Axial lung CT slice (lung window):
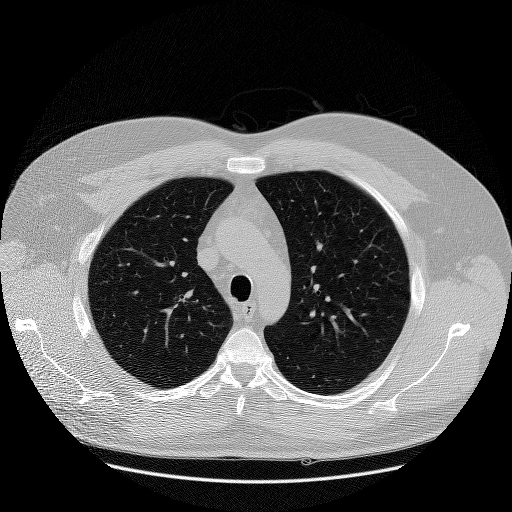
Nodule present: no